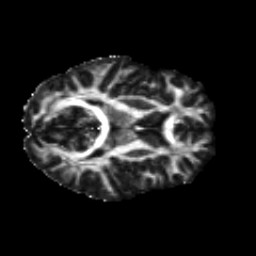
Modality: FA
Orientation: axial
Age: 21
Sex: female
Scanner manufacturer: siemens
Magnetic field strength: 3 T
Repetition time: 8.8 s
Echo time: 0.085 s